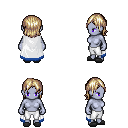
a pixel art fantasy rpg character, female body template, dark elf, purple skin, white trimmed cape, white pants, white blonde long bangs hairstyle, gray slippers, four views (front, back, left, right), 2x2 character sprite sheet, small pixel art, hard edges, no anti-aliasing